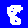
Digit: 8